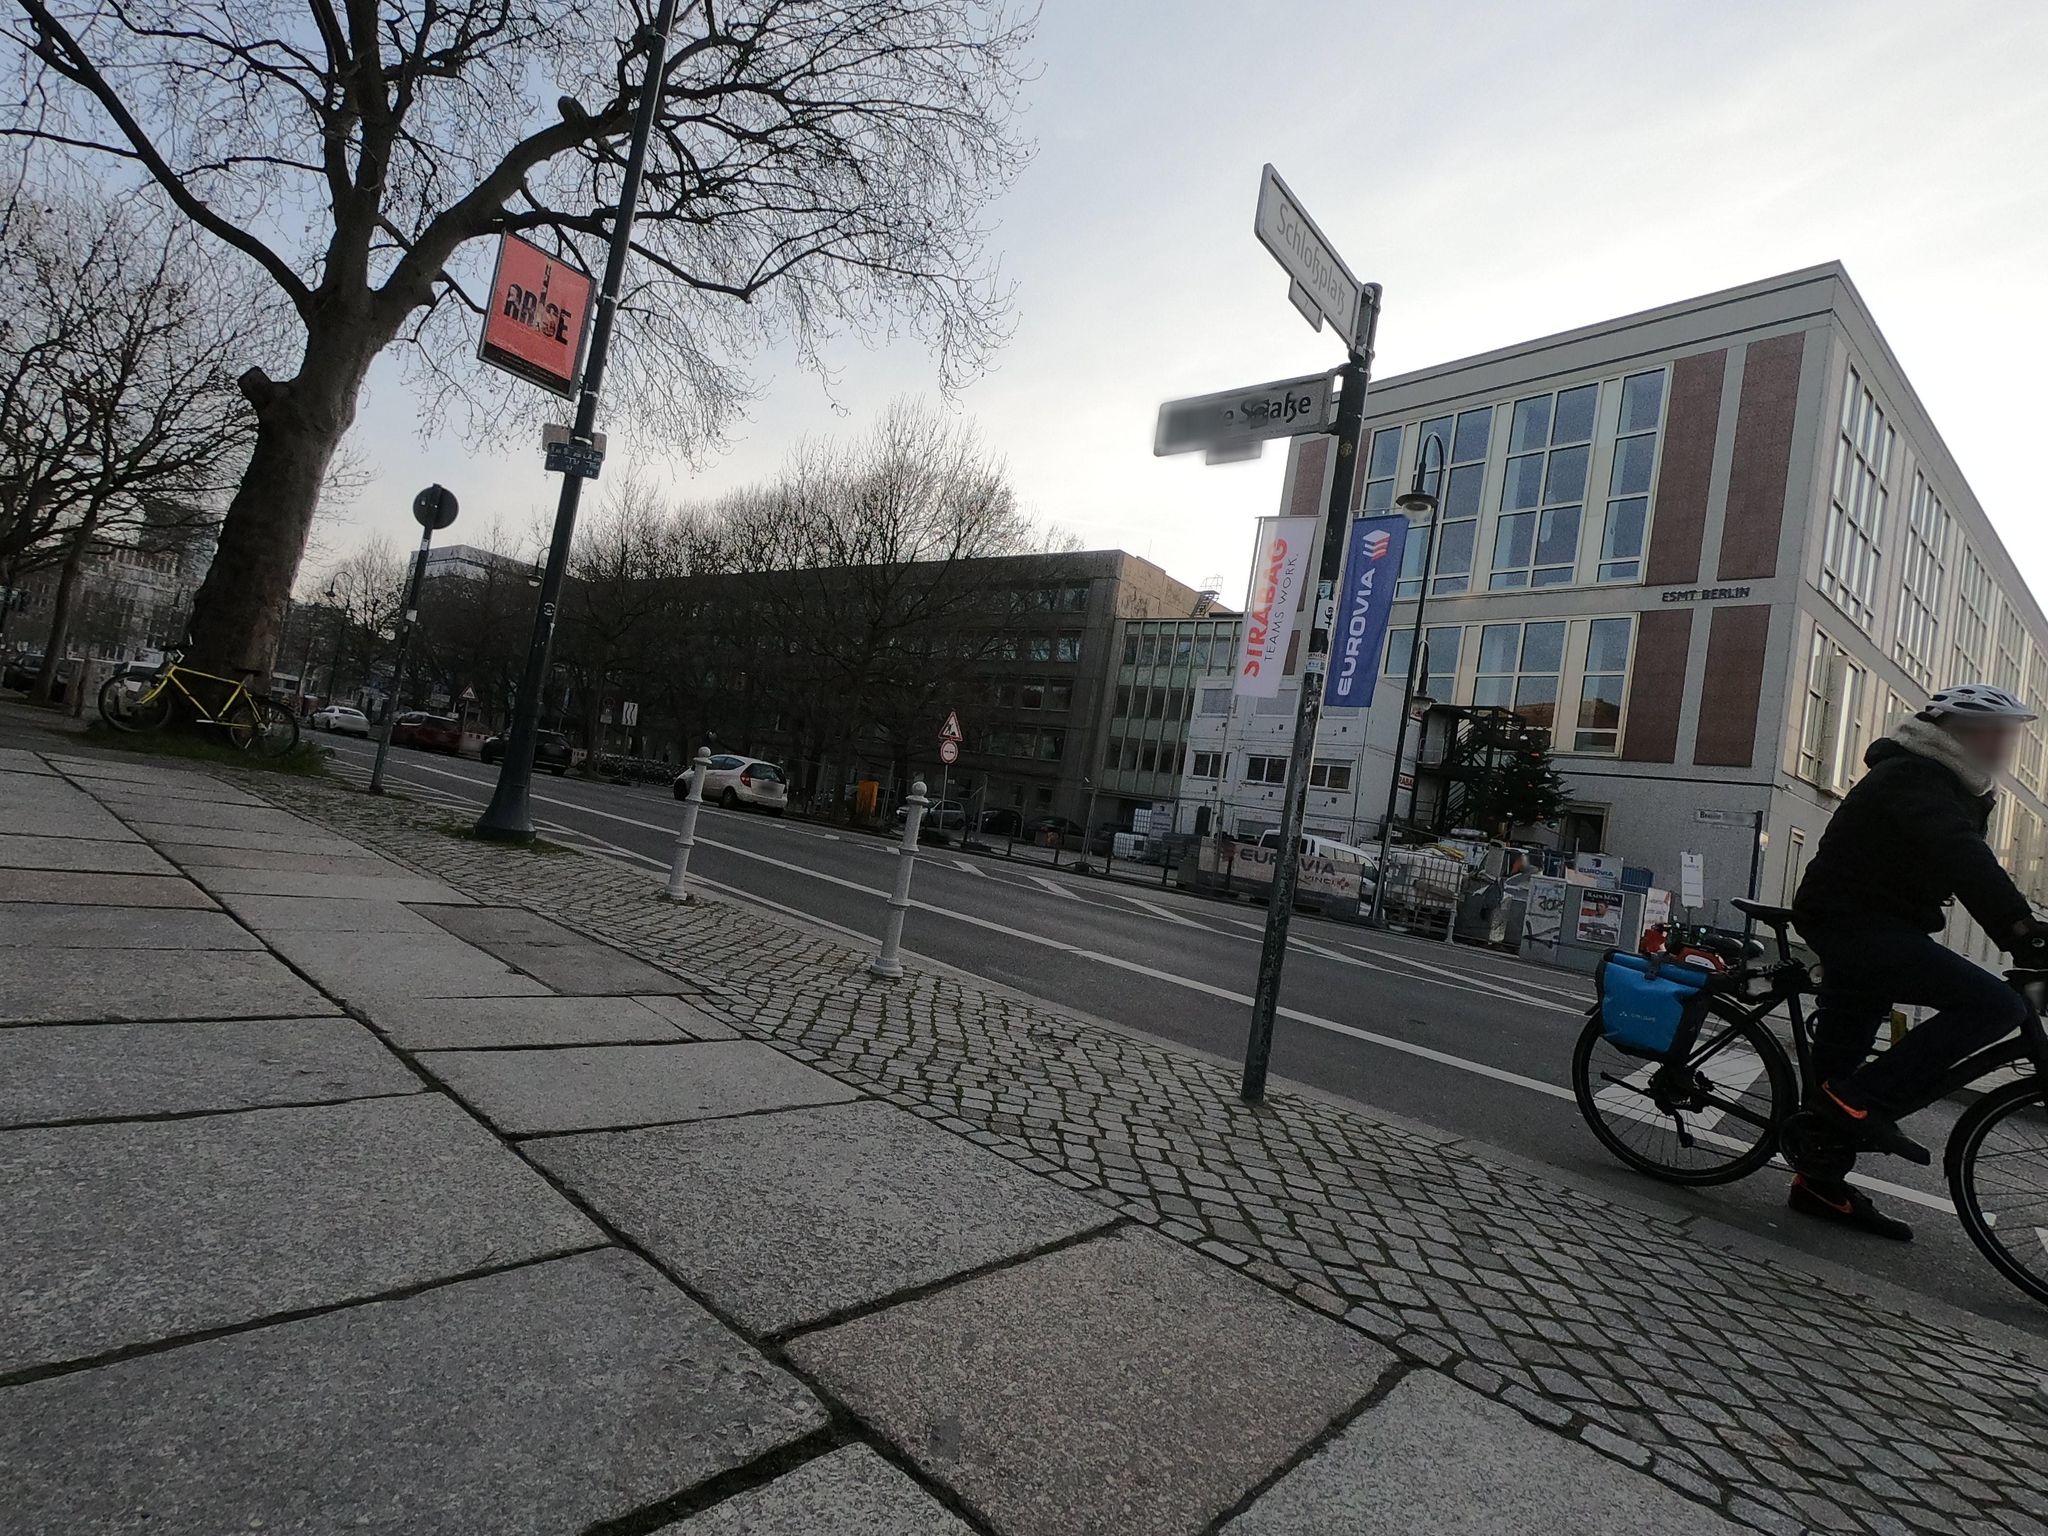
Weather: clear
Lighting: day
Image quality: good
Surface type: walking surface
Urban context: urban centre
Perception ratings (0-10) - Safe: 6.39, Lively: 8.21, Beautiful: 6.56, Boring: 3.12, Depressing: 3.72, Wealthy: 9.03